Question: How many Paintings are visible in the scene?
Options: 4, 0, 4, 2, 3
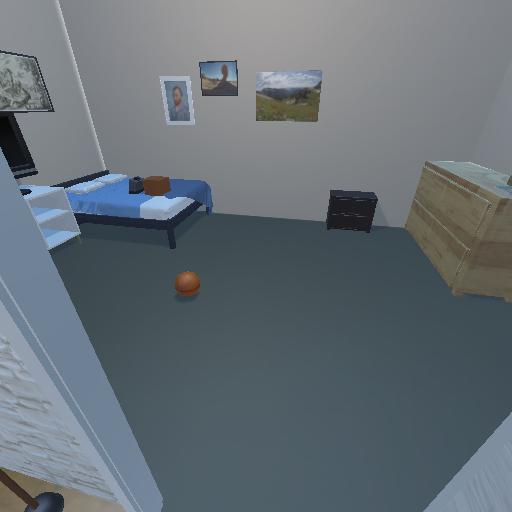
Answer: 4